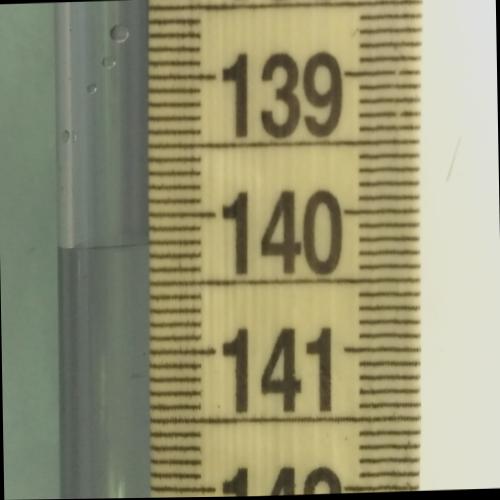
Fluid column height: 140.2 cm